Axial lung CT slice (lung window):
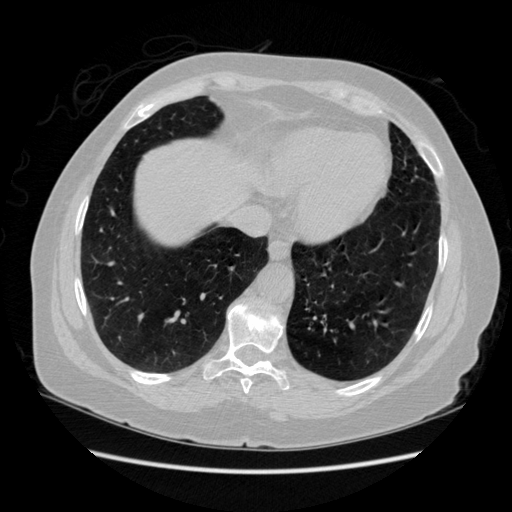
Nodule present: no